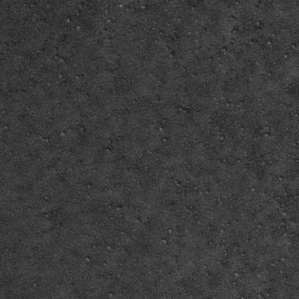
Label: frost